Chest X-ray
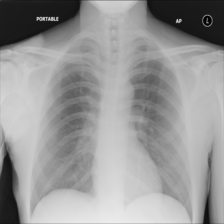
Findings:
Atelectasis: negative
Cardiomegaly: negative
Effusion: negative
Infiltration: negative
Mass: negative
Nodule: negative
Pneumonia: negative
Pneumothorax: negative
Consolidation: negative
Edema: negative
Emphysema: negative
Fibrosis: negative
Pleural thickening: negative
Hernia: negative